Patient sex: M
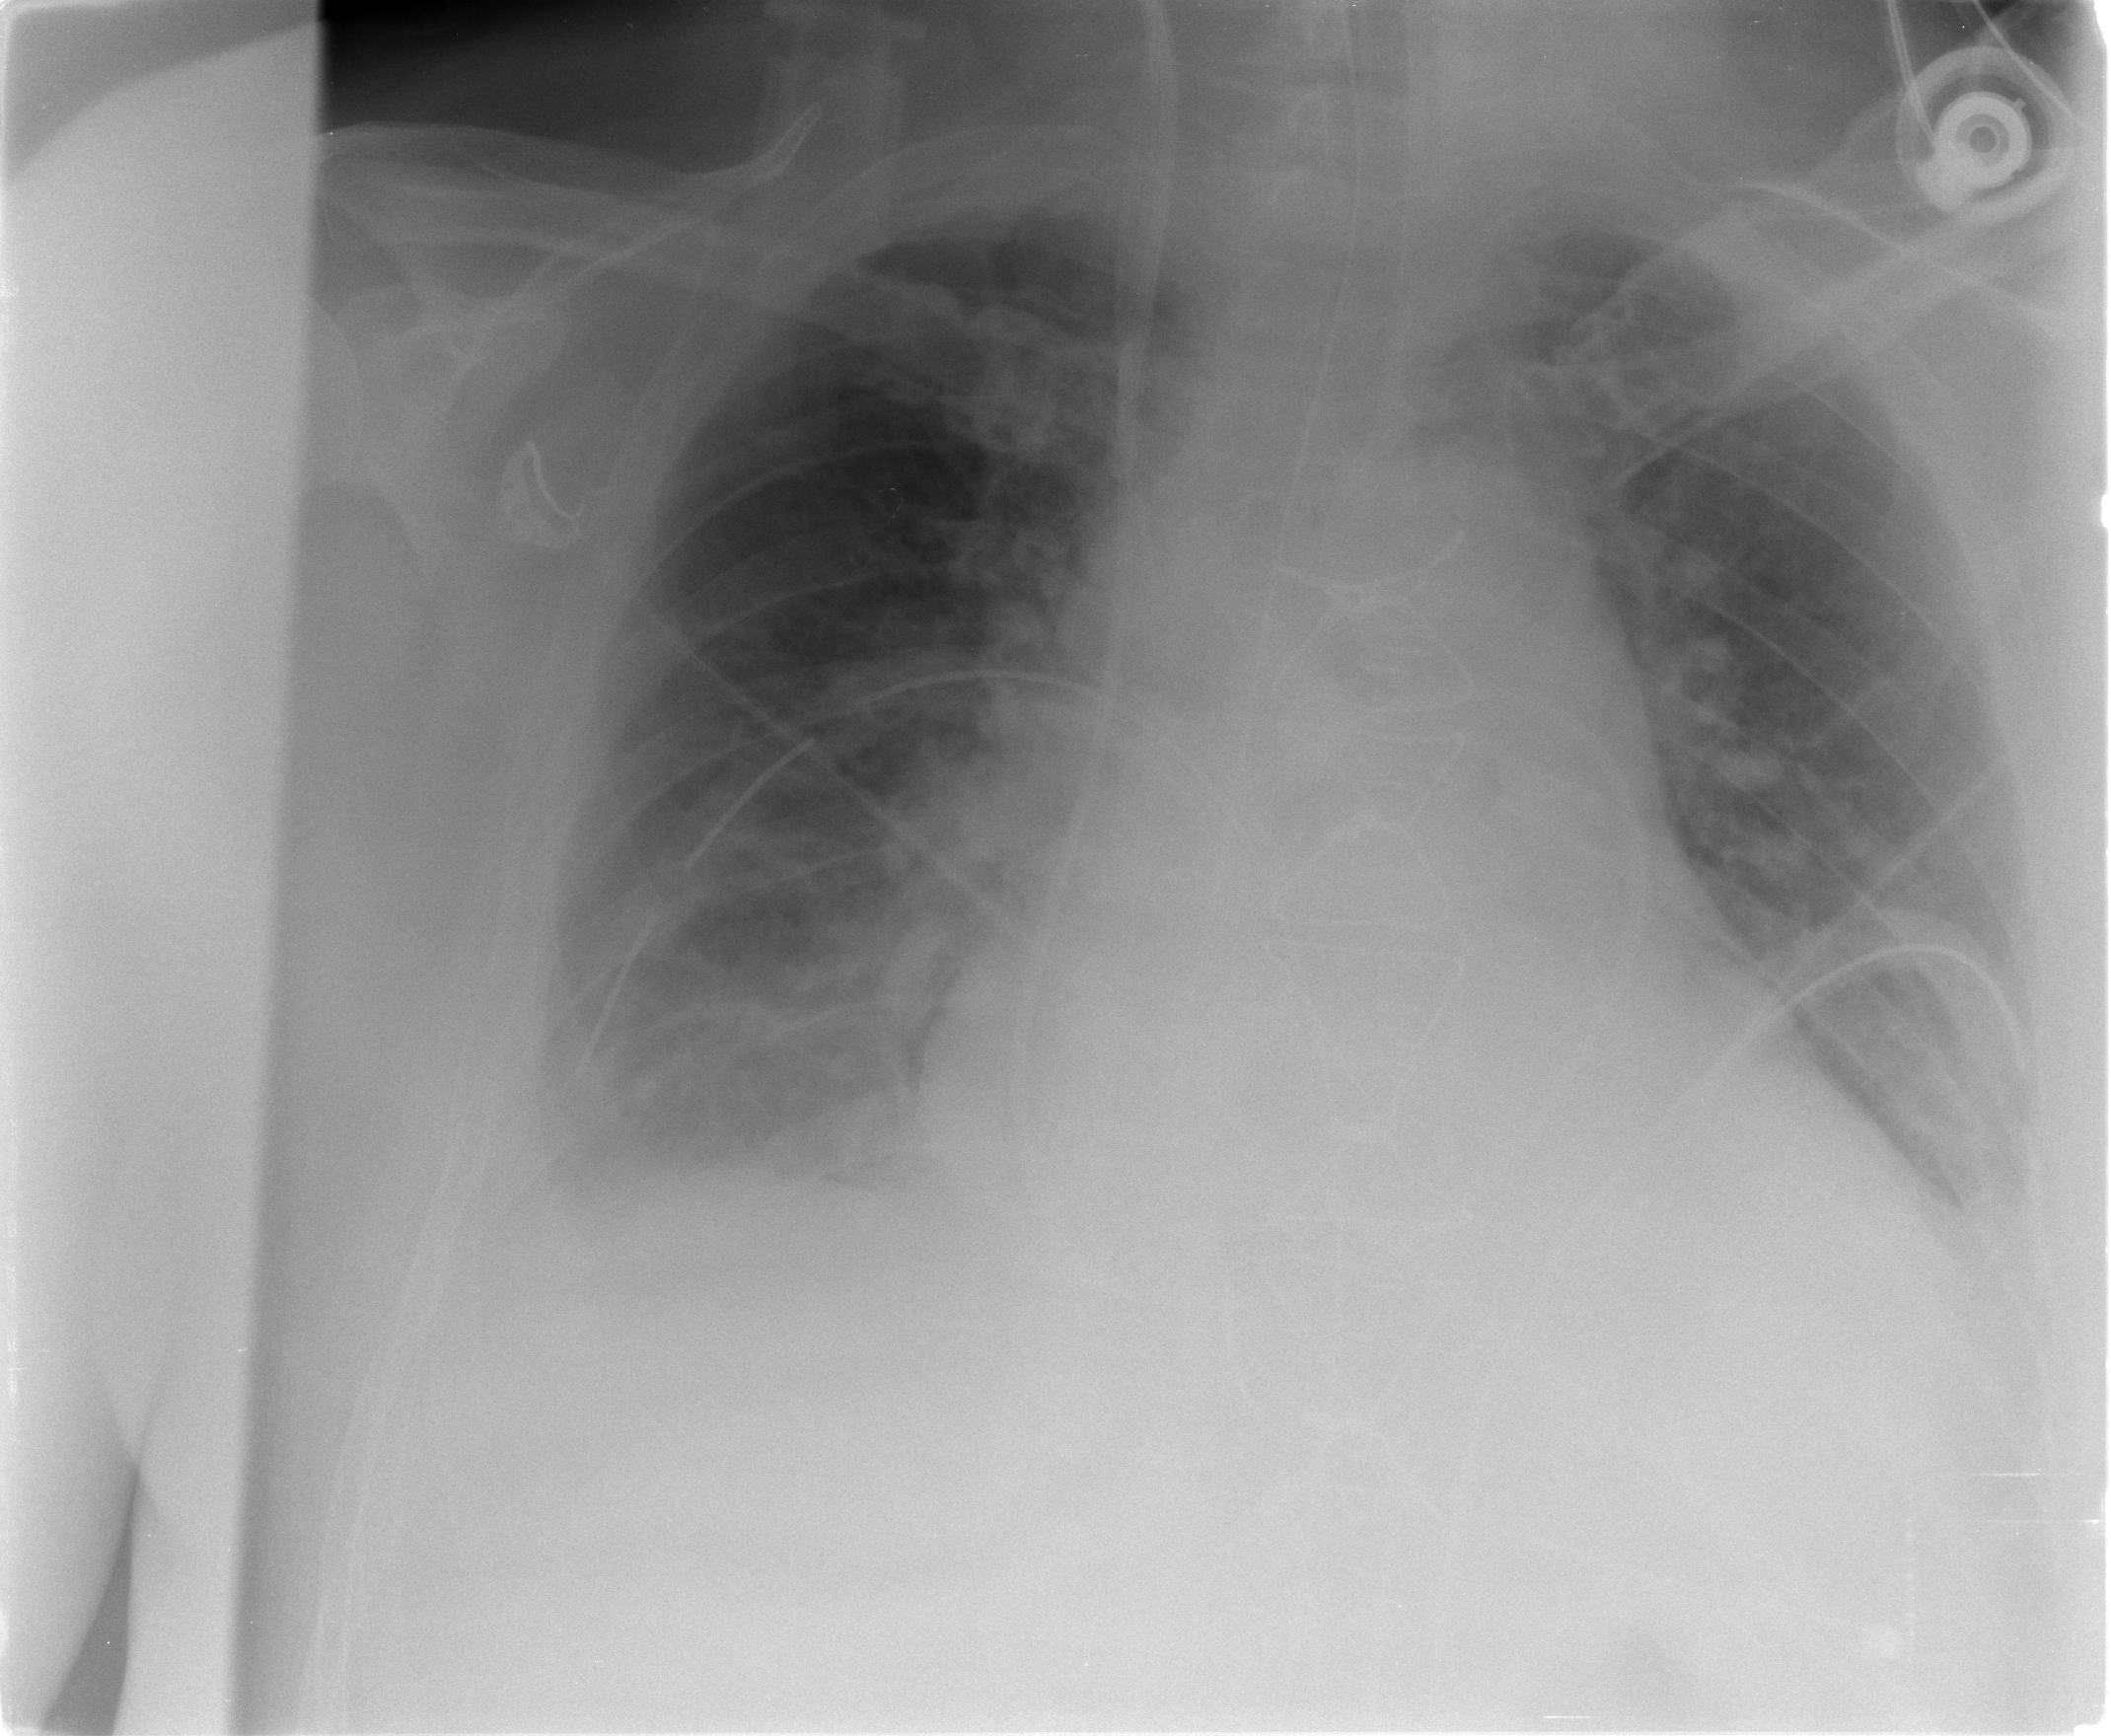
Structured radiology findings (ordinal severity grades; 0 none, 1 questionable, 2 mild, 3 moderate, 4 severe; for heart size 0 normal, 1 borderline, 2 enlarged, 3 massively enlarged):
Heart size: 2
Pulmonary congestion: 2
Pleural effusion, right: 2
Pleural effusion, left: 2
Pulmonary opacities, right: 1
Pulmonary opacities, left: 1
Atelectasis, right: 2
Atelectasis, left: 2